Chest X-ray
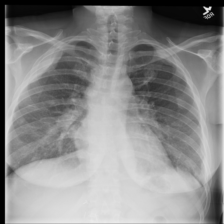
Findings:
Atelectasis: negative
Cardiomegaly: negative
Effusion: negative
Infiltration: negative
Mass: negative
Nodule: negative
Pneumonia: negative
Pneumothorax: negative
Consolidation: negative
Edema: negative
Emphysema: negative
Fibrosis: negative
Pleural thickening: negative
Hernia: negative